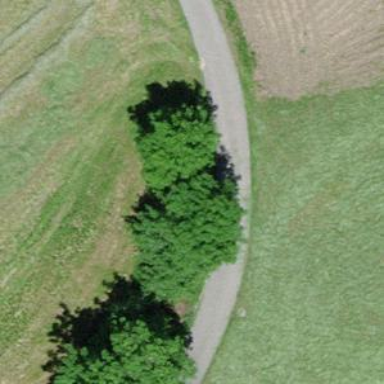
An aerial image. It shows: Culvert tunnel.